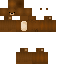
A female animal skin with dark skin, wearing brown bald dressed in a brown robe top and brown pants, featuring a closed mouth.